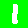
Digit: 1